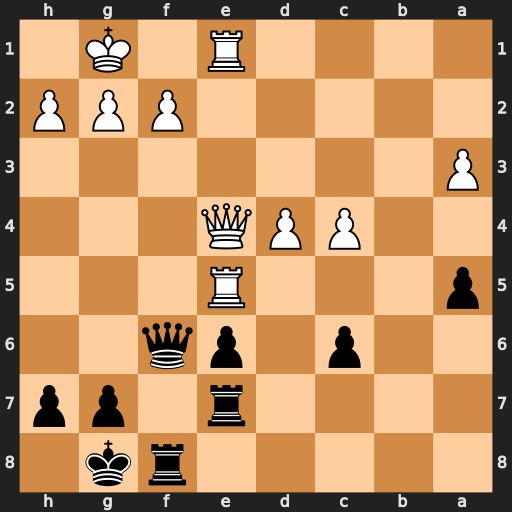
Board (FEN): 5rk1/4r1pp/2p1pq2/p3R3/2PPQ3/P7/5PPP/4R1K1
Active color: b
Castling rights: -
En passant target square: -
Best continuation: Qxf2+ Kh1 Qf1+ Rxf1 Rxf1#